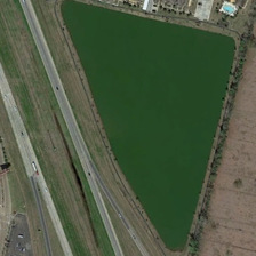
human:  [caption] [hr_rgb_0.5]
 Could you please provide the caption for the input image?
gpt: several buildings and streets are close to a triangular lake.

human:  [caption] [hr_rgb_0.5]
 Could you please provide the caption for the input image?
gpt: There are some buildings and roads near the triangle pond.

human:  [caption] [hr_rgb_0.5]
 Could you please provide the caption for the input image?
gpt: Many buildings and roads near the swimming pool

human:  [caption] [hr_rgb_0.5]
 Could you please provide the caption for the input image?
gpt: Several buildings and roads are near a triangular pond.

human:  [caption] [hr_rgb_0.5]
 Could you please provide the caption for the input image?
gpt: Several buildings and roads are near a triangular lake.